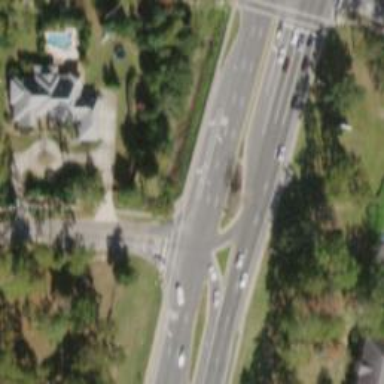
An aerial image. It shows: Marked crossing on the road.